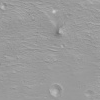
Atmospheric dust classification: not_dusty